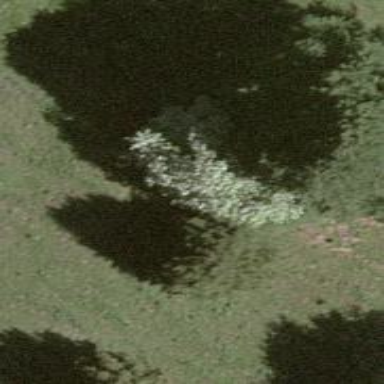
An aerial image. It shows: Single tag "natural: tree."